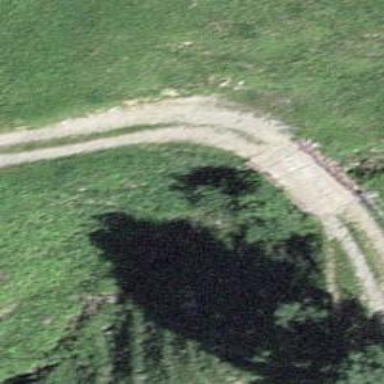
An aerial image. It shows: Track that goes over bridge. The track has grade 3 tracktype.